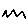
Label: zigzag